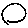
Label: circle